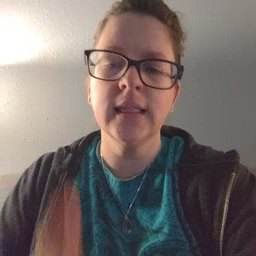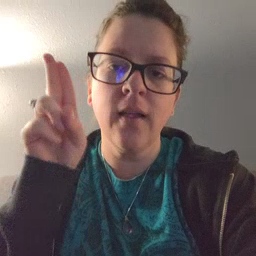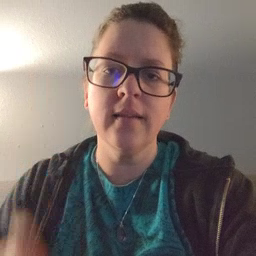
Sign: uncle